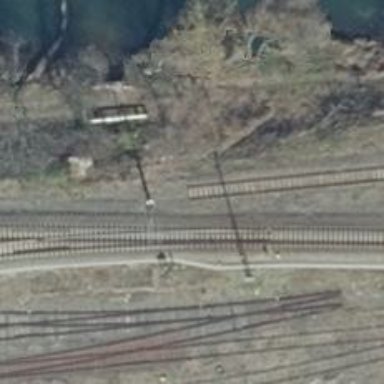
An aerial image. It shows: Disused railway.